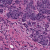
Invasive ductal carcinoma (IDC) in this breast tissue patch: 1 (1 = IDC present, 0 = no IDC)